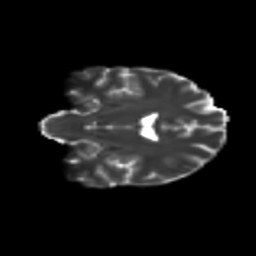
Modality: T2w
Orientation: coronal
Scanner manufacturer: siemens
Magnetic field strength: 3 T
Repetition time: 9.2 s
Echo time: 0.084 s